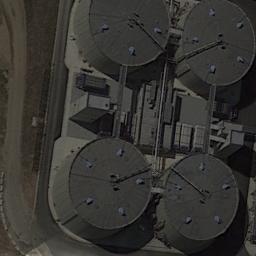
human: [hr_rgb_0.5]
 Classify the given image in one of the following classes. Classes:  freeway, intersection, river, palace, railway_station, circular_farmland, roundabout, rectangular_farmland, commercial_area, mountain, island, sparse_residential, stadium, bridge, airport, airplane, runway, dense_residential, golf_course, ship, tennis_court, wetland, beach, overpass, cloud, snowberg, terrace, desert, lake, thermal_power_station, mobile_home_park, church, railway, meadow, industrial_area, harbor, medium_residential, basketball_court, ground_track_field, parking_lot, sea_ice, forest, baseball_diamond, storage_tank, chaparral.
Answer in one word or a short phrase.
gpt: storage_tank